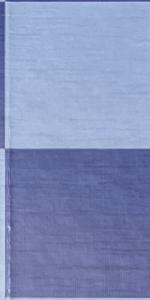
Label: Empty